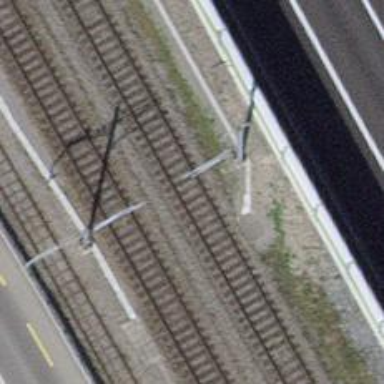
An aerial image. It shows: Railway milestone.